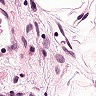
Metastatic tissue present: no